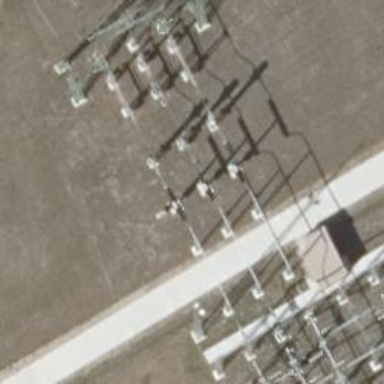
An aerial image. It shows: Outdoor switch with three cables.